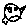
Label: bird